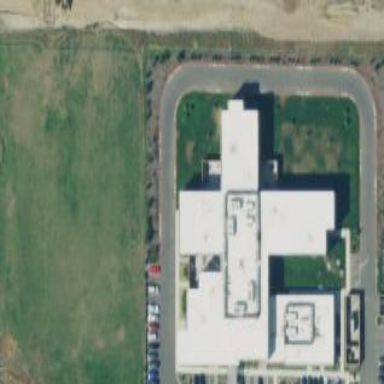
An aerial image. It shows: Hospital building.